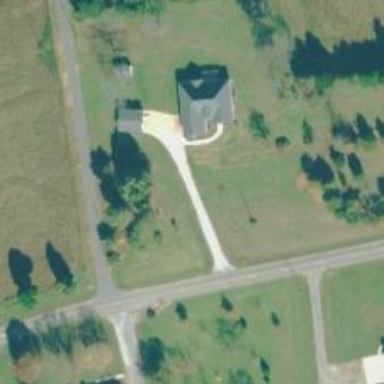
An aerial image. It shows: Driveway leading to service road.